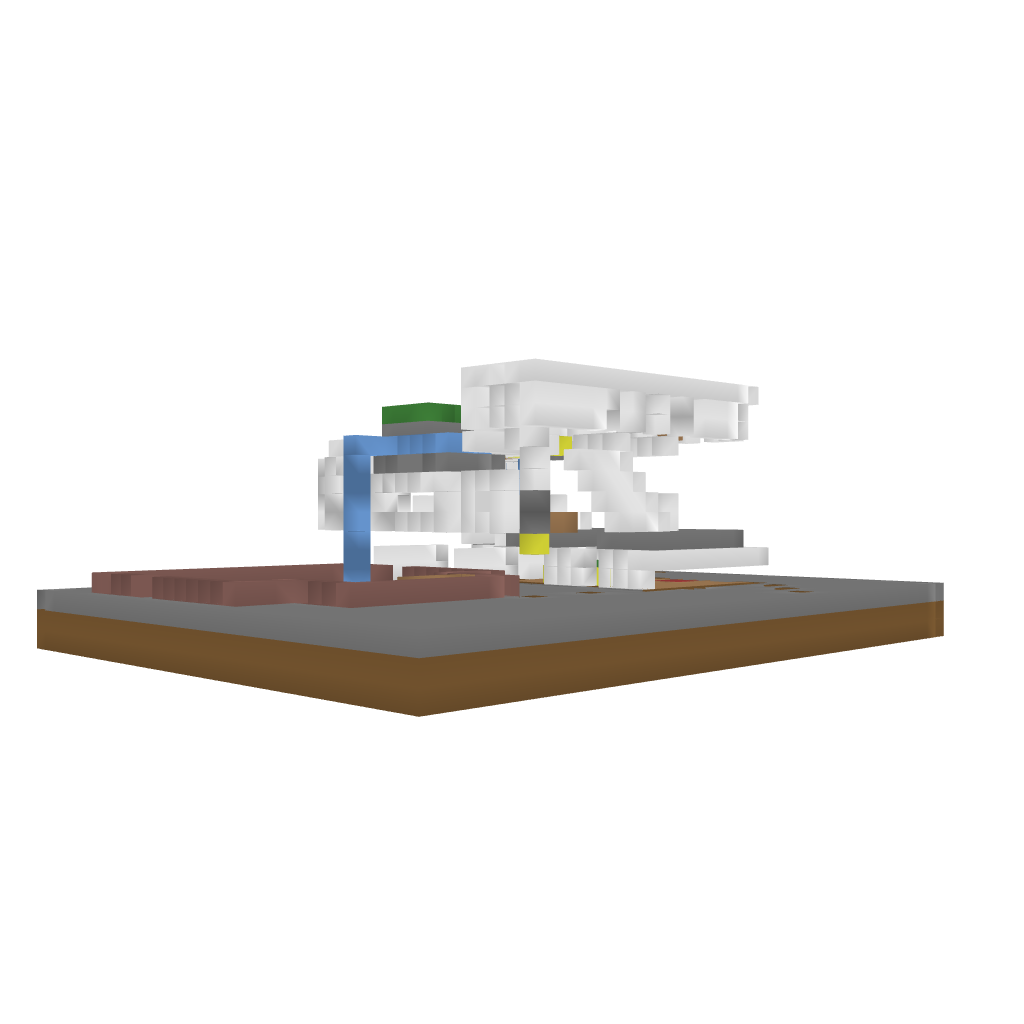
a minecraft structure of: Novum Domum bad low quality